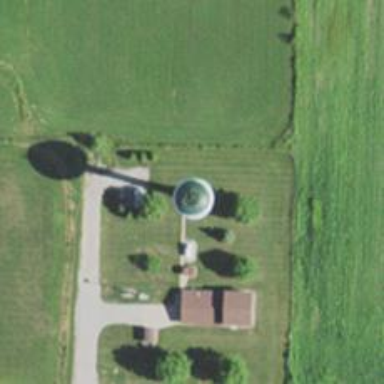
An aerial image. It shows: Water tower that is man-made.